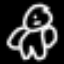
Label: frog